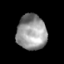
Tissue: skin
Cell type: Epithelial cells
Senescence score: 0.2755
Nuclear area (px): 1025
Mean DAPI intensity: 151.62